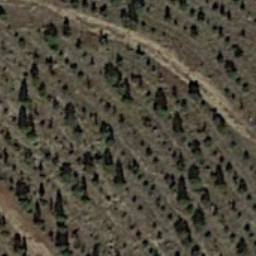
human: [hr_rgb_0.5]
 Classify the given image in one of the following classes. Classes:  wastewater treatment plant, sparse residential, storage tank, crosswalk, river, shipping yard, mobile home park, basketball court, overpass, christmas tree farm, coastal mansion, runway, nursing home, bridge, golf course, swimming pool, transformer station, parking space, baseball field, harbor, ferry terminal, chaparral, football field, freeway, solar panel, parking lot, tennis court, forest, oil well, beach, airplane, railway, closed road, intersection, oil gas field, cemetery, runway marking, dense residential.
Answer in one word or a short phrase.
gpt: christmas tree farm